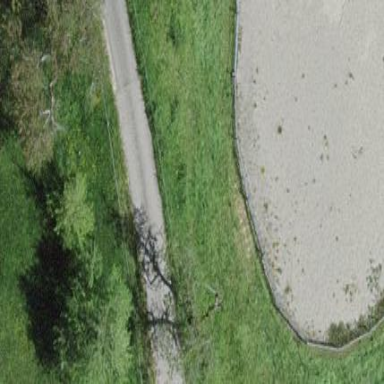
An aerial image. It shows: Fence.